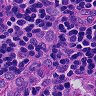
Metastatic tissue present: yes